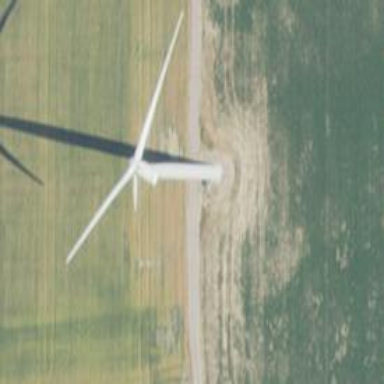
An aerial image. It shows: Wind generator with horizontal axis. The generator is wind turbine.